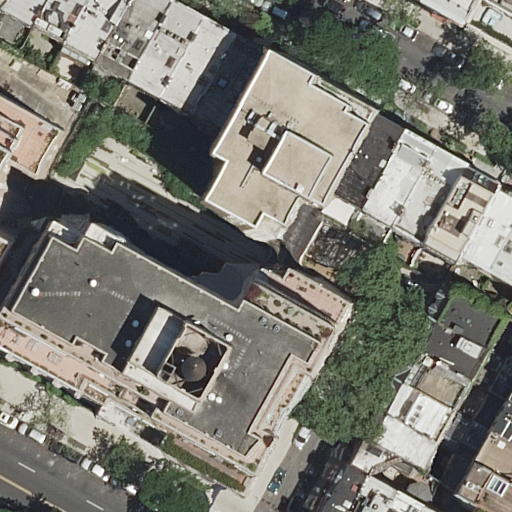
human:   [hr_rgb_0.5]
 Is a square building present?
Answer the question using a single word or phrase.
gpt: no

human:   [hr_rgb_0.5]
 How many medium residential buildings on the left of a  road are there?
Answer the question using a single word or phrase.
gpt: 6

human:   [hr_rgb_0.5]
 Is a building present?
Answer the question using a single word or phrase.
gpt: yes

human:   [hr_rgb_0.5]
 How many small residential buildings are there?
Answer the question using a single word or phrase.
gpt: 17

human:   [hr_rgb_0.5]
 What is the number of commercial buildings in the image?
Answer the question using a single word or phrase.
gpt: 0

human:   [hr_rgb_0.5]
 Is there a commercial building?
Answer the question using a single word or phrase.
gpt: no

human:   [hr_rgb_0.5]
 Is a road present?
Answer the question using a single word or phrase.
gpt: yes

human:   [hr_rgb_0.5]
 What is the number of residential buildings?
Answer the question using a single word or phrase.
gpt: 33

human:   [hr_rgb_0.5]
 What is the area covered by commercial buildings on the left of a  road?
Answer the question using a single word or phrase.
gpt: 0m2

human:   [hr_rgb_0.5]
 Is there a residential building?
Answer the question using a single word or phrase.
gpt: yes

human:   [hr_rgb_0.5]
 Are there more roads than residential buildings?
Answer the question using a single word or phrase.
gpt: no

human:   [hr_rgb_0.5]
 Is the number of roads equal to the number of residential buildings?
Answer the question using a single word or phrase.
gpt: no

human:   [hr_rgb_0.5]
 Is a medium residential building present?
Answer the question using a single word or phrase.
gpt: yes

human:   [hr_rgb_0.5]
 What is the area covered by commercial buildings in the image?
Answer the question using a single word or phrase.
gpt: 0m2

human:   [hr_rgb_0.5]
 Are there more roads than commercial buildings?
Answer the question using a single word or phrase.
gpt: yes

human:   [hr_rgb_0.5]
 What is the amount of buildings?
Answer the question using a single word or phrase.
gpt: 33

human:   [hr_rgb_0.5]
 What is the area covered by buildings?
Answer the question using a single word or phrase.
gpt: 8039m2

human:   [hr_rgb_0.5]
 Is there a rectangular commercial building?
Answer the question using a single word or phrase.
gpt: no

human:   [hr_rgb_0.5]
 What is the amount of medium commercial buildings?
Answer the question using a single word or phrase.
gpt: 0

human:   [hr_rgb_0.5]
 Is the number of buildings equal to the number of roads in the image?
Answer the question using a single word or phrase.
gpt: no

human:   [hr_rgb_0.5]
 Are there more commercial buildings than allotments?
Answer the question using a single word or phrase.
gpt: no

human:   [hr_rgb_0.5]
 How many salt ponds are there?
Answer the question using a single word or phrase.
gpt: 0

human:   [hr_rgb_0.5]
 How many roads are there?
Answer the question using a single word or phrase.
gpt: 3

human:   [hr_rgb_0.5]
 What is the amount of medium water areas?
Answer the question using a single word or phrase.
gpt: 0

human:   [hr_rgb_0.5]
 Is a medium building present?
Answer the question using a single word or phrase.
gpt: yes

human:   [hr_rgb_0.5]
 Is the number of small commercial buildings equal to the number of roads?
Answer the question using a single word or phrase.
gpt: no

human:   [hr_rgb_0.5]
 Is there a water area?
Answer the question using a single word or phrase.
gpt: no

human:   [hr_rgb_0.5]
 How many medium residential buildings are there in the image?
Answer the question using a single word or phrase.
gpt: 13

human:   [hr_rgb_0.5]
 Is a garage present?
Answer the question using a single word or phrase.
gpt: no

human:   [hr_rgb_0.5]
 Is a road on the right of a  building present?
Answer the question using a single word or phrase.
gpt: yes

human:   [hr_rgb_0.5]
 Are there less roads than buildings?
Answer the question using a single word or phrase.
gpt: yes

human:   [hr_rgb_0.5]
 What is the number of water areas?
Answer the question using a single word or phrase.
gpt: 0

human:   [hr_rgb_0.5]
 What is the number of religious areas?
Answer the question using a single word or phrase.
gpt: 0

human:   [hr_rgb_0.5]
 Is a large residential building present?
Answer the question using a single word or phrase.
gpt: yes

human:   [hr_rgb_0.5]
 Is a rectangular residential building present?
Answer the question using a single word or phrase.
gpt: yes

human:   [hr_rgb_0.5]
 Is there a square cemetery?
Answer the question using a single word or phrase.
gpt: no

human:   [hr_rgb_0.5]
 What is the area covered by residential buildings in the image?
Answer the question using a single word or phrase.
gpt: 8039m2

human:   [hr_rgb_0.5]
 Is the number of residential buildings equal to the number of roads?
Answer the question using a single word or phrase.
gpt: no

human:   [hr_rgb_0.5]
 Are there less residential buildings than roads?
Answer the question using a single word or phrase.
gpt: no

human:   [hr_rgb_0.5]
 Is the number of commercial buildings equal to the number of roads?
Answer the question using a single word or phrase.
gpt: no

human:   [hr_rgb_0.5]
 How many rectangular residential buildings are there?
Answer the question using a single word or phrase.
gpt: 27

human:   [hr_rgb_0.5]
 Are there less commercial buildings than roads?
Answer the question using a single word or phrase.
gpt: yes

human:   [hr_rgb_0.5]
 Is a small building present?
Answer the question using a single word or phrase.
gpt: yes

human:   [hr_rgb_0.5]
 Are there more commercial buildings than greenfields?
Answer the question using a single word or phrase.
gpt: no

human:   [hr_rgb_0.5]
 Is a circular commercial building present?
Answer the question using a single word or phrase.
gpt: no

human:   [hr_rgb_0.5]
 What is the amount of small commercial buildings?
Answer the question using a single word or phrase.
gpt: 0

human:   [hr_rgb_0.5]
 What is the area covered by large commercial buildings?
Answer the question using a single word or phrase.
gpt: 0m2

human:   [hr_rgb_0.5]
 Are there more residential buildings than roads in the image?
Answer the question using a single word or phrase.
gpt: yes

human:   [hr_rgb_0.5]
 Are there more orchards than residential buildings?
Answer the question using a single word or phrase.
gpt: no

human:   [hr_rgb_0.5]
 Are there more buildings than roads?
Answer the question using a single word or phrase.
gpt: yes

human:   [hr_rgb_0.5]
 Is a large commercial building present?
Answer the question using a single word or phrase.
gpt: no

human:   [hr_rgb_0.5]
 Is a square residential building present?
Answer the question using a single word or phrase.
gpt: no

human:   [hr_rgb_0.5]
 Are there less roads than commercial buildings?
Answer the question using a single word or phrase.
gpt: no

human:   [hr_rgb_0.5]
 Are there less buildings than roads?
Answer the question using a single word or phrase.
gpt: no

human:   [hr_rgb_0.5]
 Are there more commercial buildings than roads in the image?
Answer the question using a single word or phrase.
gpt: no

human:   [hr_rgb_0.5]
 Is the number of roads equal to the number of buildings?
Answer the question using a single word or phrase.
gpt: no

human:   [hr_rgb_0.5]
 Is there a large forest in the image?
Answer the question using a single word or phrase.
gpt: no

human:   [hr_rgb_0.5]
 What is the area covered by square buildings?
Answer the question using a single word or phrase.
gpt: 0m2

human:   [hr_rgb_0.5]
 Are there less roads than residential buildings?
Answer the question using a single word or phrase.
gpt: yes

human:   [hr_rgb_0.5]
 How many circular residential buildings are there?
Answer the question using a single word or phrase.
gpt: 0

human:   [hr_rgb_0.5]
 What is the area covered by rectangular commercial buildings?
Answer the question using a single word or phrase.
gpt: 0m2

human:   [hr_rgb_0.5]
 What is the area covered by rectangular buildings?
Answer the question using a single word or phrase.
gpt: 2236m2

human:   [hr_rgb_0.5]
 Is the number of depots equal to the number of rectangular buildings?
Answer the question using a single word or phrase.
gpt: no

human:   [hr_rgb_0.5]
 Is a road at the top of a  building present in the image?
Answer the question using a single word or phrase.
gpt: yes